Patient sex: M
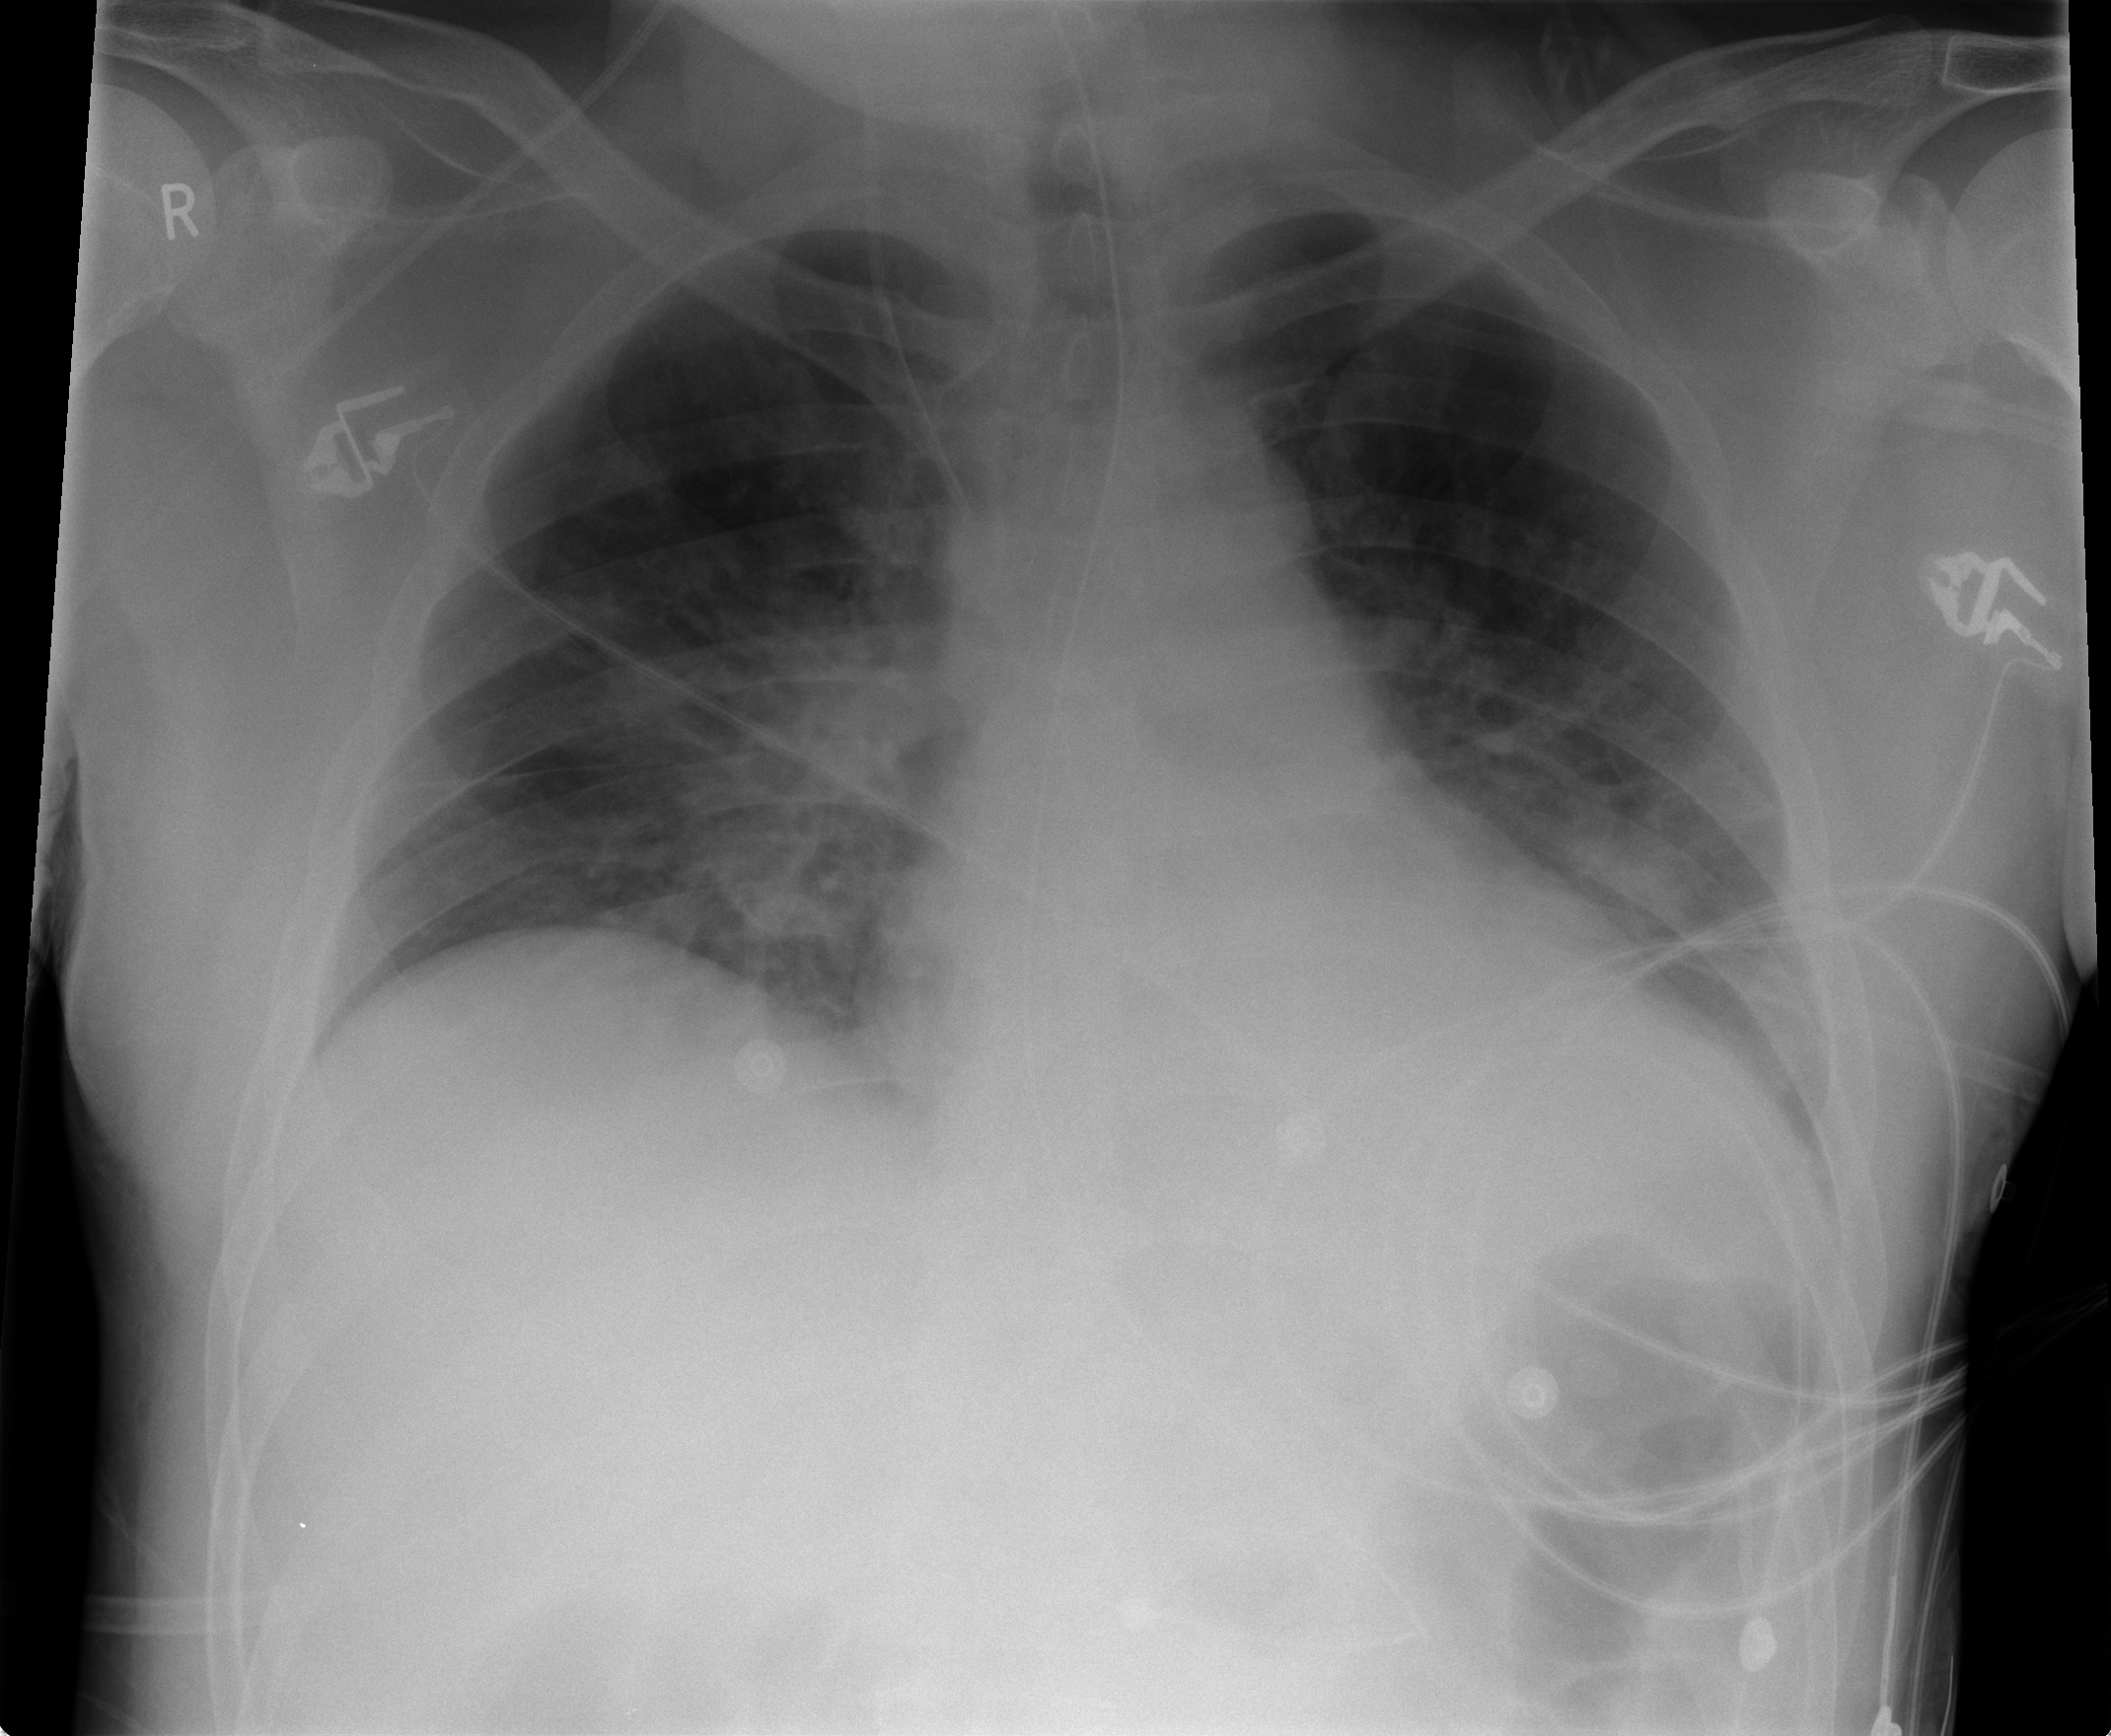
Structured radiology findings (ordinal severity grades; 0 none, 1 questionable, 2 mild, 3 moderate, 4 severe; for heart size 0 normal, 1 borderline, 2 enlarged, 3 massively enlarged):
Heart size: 0
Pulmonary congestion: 0
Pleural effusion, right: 0
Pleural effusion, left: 0
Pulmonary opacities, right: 0
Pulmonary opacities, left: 0
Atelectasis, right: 2
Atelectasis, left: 2